Field crop: maize
Growth stage: 2
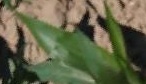
Species: maize